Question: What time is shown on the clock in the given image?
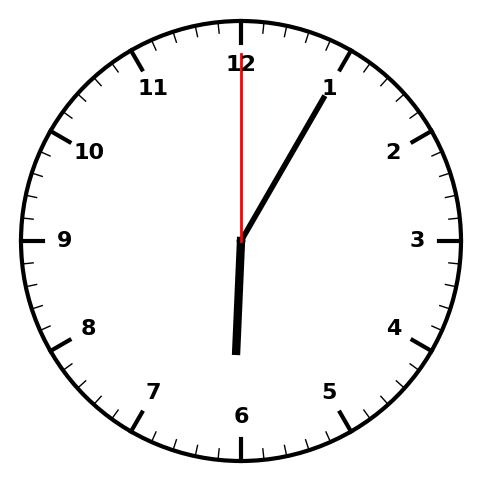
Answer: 06:05:00